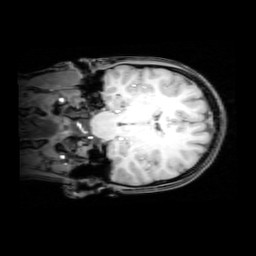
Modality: T1w
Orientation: coronal
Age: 19
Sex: female
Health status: healthy
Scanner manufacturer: philips
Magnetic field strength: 3 T
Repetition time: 0.012 s
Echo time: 0.0037 s